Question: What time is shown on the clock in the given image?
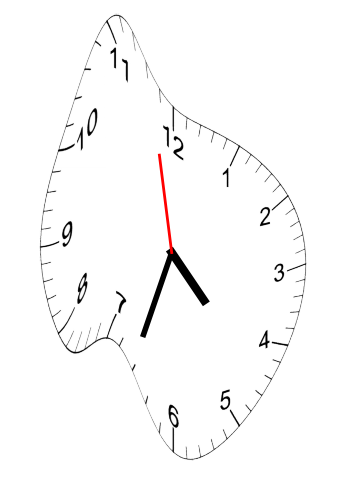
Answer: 04:32:58